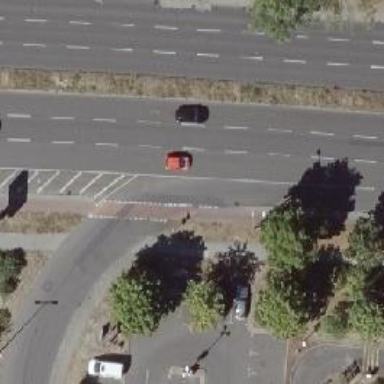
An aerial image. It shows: Primary link road with asphalt surface.